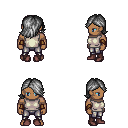
a pixel art fantasy rpg character, male body template, human, dark skin, white sleeveless shirt, metal pants, gray swoop hairstyle, leather bracers, maroon shoes, four views (front, back, left, right), 2x2 character sprite sheet, small pixel art, hard edges, no anti-aliasing